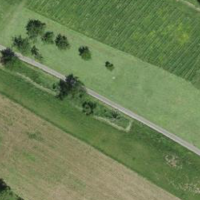
EUNIS habitat code: 24
Species observed at this site:
Corvus corone
Cyanistes caeruleus
Sturnus vulgaris
Dendrocopos major
Emberiza cirlus
Passer domesticus
Regulus ignicapilla
Fringilla coelebs
Buteo buteo
Sylvia atricapilla
Turdus merula
Columba palumbus
Phylloscopus collybita
Dendrocoptes medius
Parus major
Erithacus rubecula
Milvus milvus
Pica pica
Phoenicurus ochruros
Sitta europaea
Falco tinnunculus
Motacilla alba